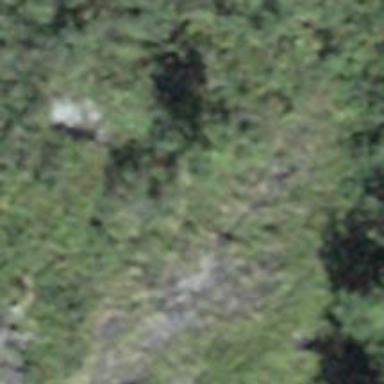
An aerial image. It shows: Cliff in nature.